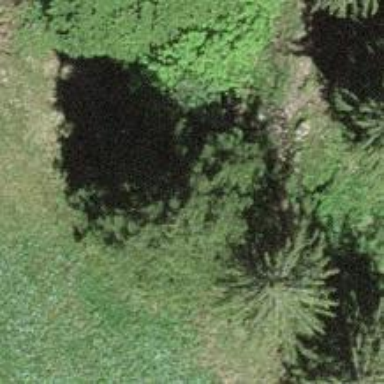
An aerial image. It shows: Evergreen needle-leaved tree.